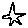
Label: star